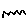
Label: zigzag